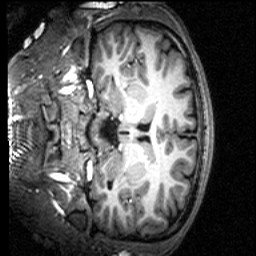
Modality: T1w
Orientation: coronal
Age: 20
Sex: male